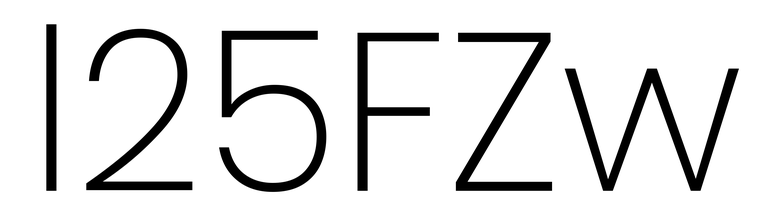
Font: Poppins-ExtraLight